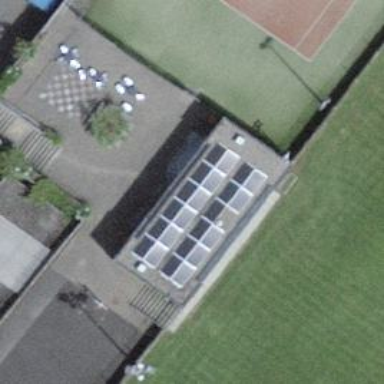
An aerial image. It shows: Bar with tennis court nearby.